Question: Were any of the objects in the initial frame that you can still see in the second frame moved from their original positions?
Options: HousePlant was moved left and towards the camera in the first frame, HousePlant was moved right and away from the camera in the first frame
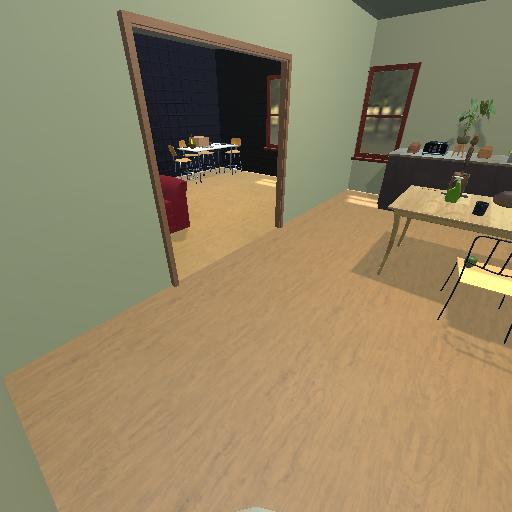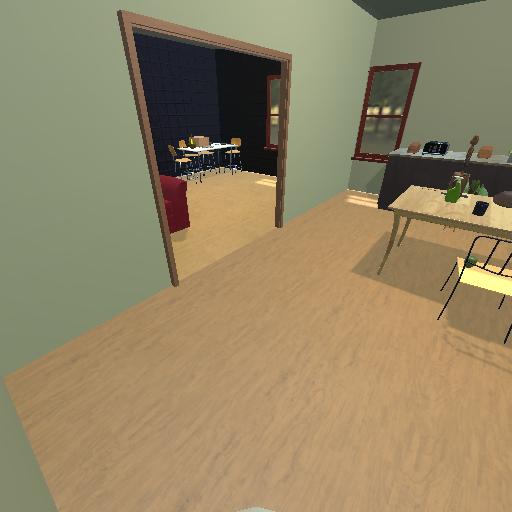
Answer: HousePlant was moved left and towards the camera in the first frame